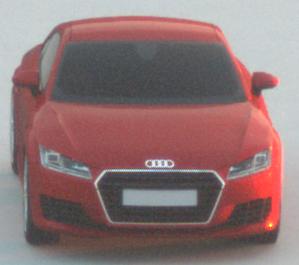
Make: Audi
Model: TT Coupé 1.8 TFSI
Detailed model: TT (8S) Coupé
Model produced from: 2015/08
Model produced until: 2018/06
Doors: 3
Color: red
Road condition: dry road
Daytime: sunrise or sunset
Contrast: medium contrast